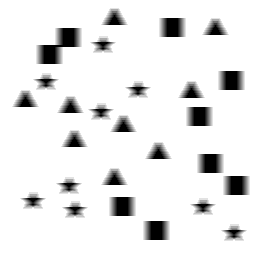
Squares: 9
Triangles: 9
Stars: 9
Total shapes: 27